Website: lowes
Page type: account-selection
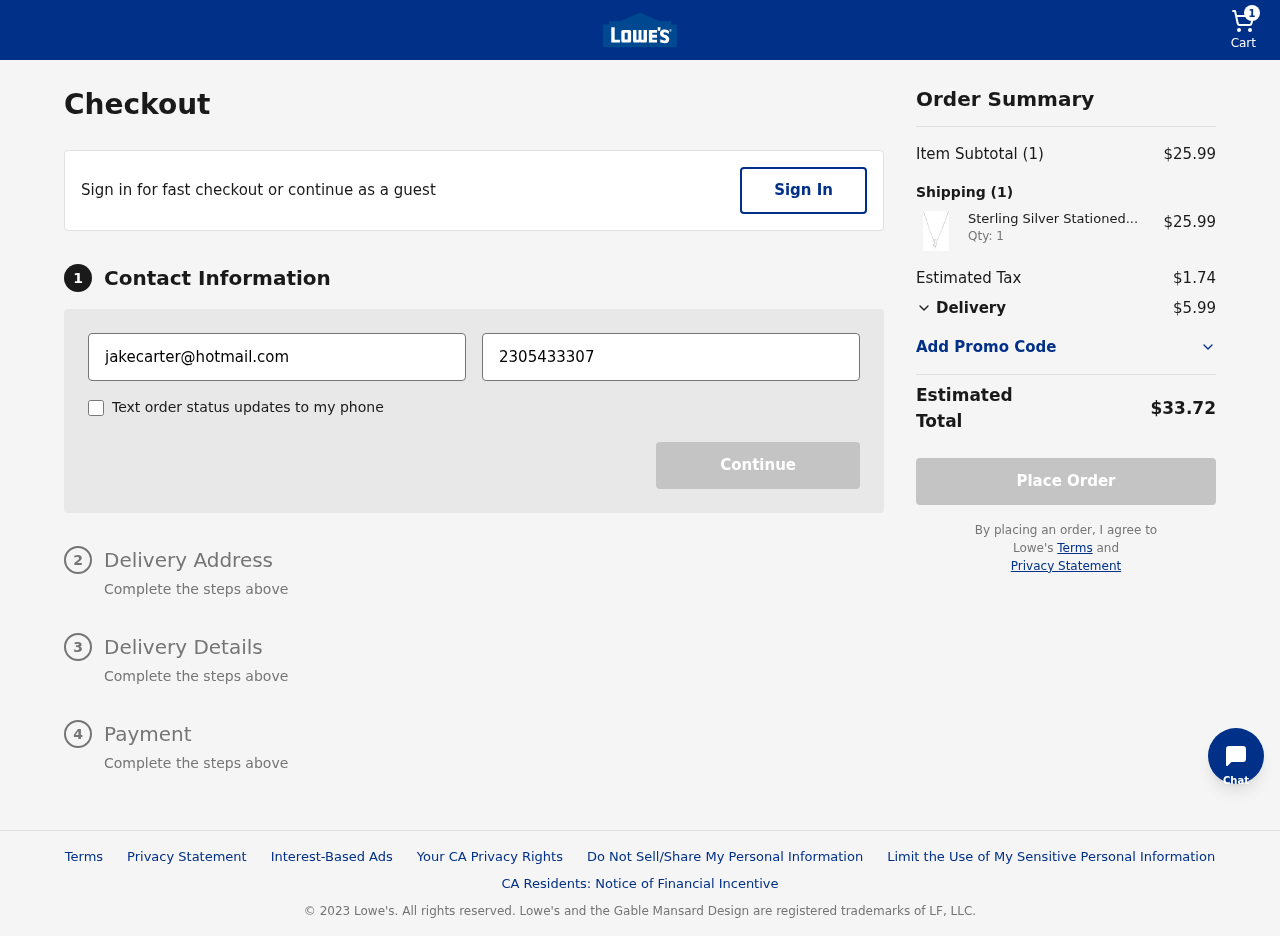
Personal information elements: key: PII_EMAIL
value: jakecarter@hotmail.com
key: PII_PHONE
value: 2305433307
Product elements: key: PRODUCT1_NAME
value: Sterling Silver Stationed Mini State New Jersey Pendant Necklace, 17"+2.5" Extender
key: PRODUCT1_PRICE
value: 25.99
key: PRODUCT1_QUANTITY
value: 1
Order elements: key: ORDER_NUM_ITEMS
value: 1
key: ORDER_SUBTOTAL
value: $25.99
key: ORDER_TAX
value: $1.74
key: ORDER_SHIPPING_COST
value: $5.99
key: ORDER_TOTAL
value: $33.72